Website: home-depot
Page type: account-dashboard
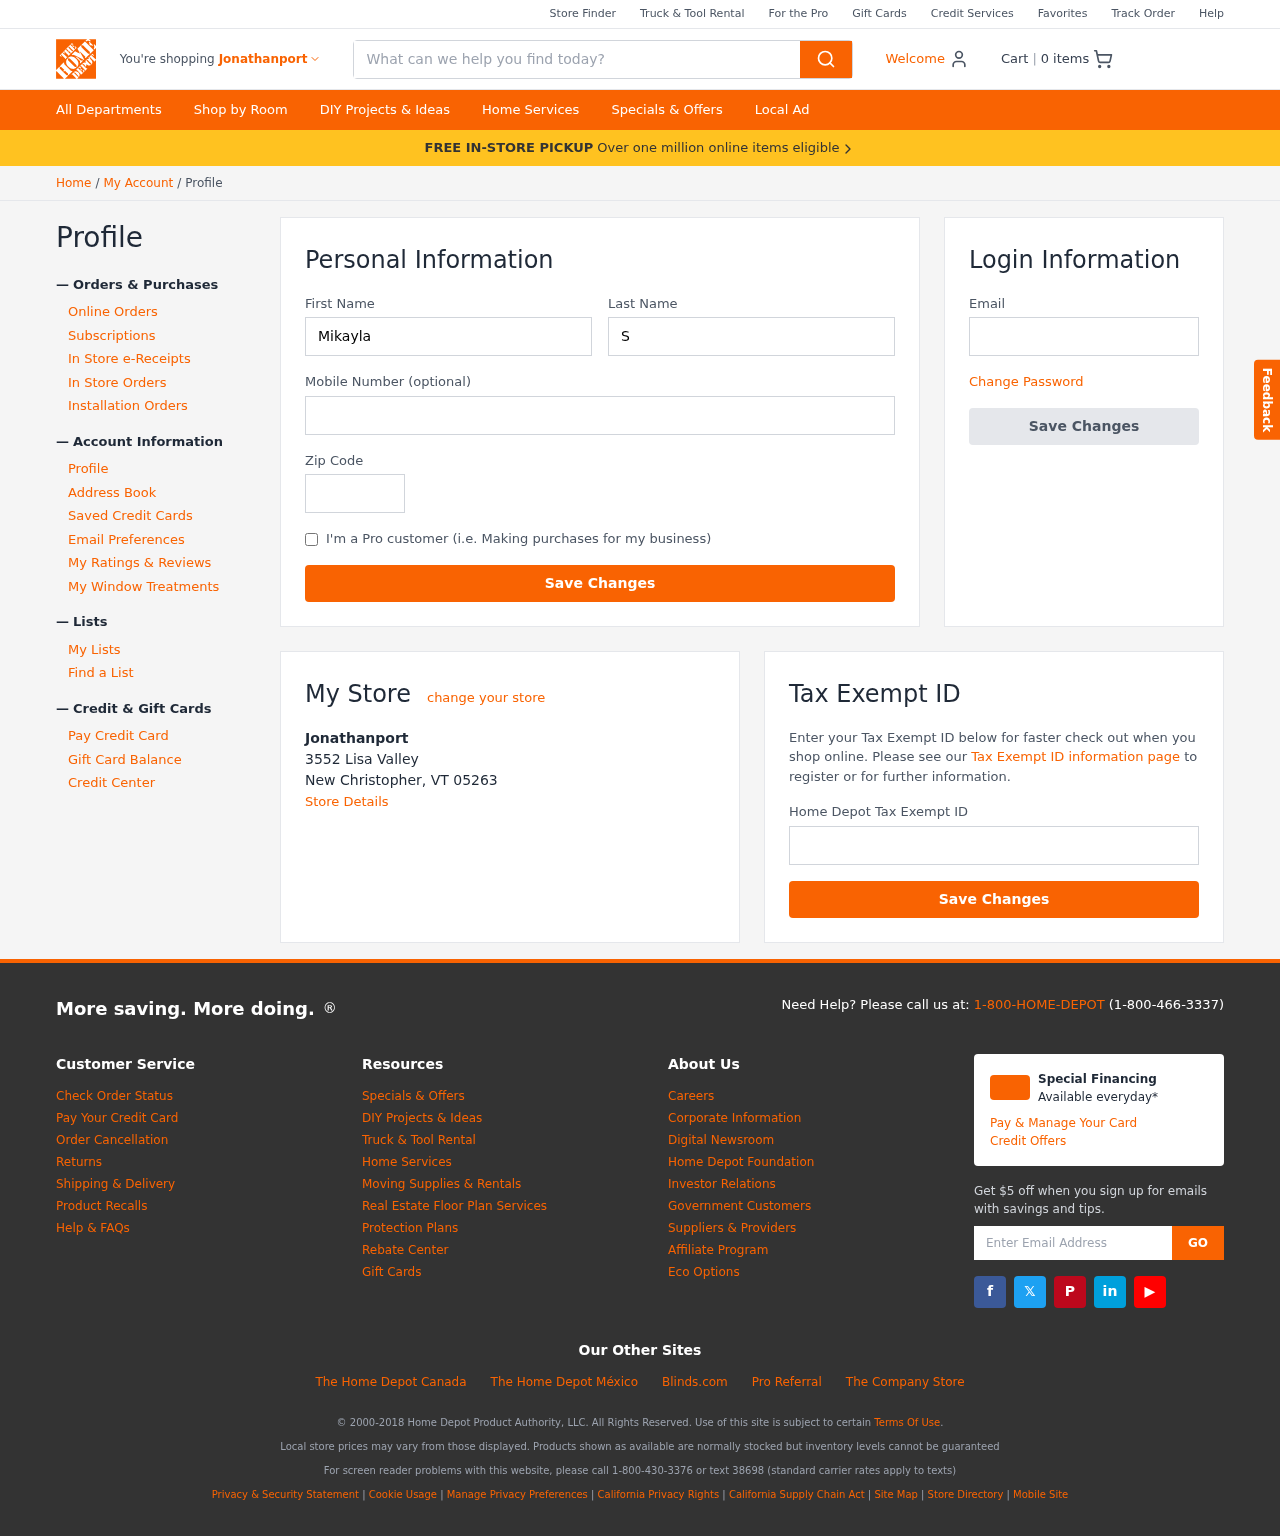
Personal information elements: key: PII_CITY
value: Jonathanport
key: PII_EMAIL
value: mikayla_smith@gmail.com
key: PII_FIRSTNAME
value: Mikayla
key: PII_LASTNAME
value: Smith
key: PII_LOCATION1_CITY_STATE_ZIP
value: New Christopher, VT 05263
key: PII_LOCATION1_NAME
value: Jonathanport
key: PII_LOCATION1_STREET
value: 3552 Lisa Valley
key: PII_PHONE
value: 2062260285
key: PII_POSTCODE
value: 32790
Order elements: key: ORDER_NUM_ITEMS
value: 0
Search elements: key: HEADER_SEARCH
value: What can we help you find today?